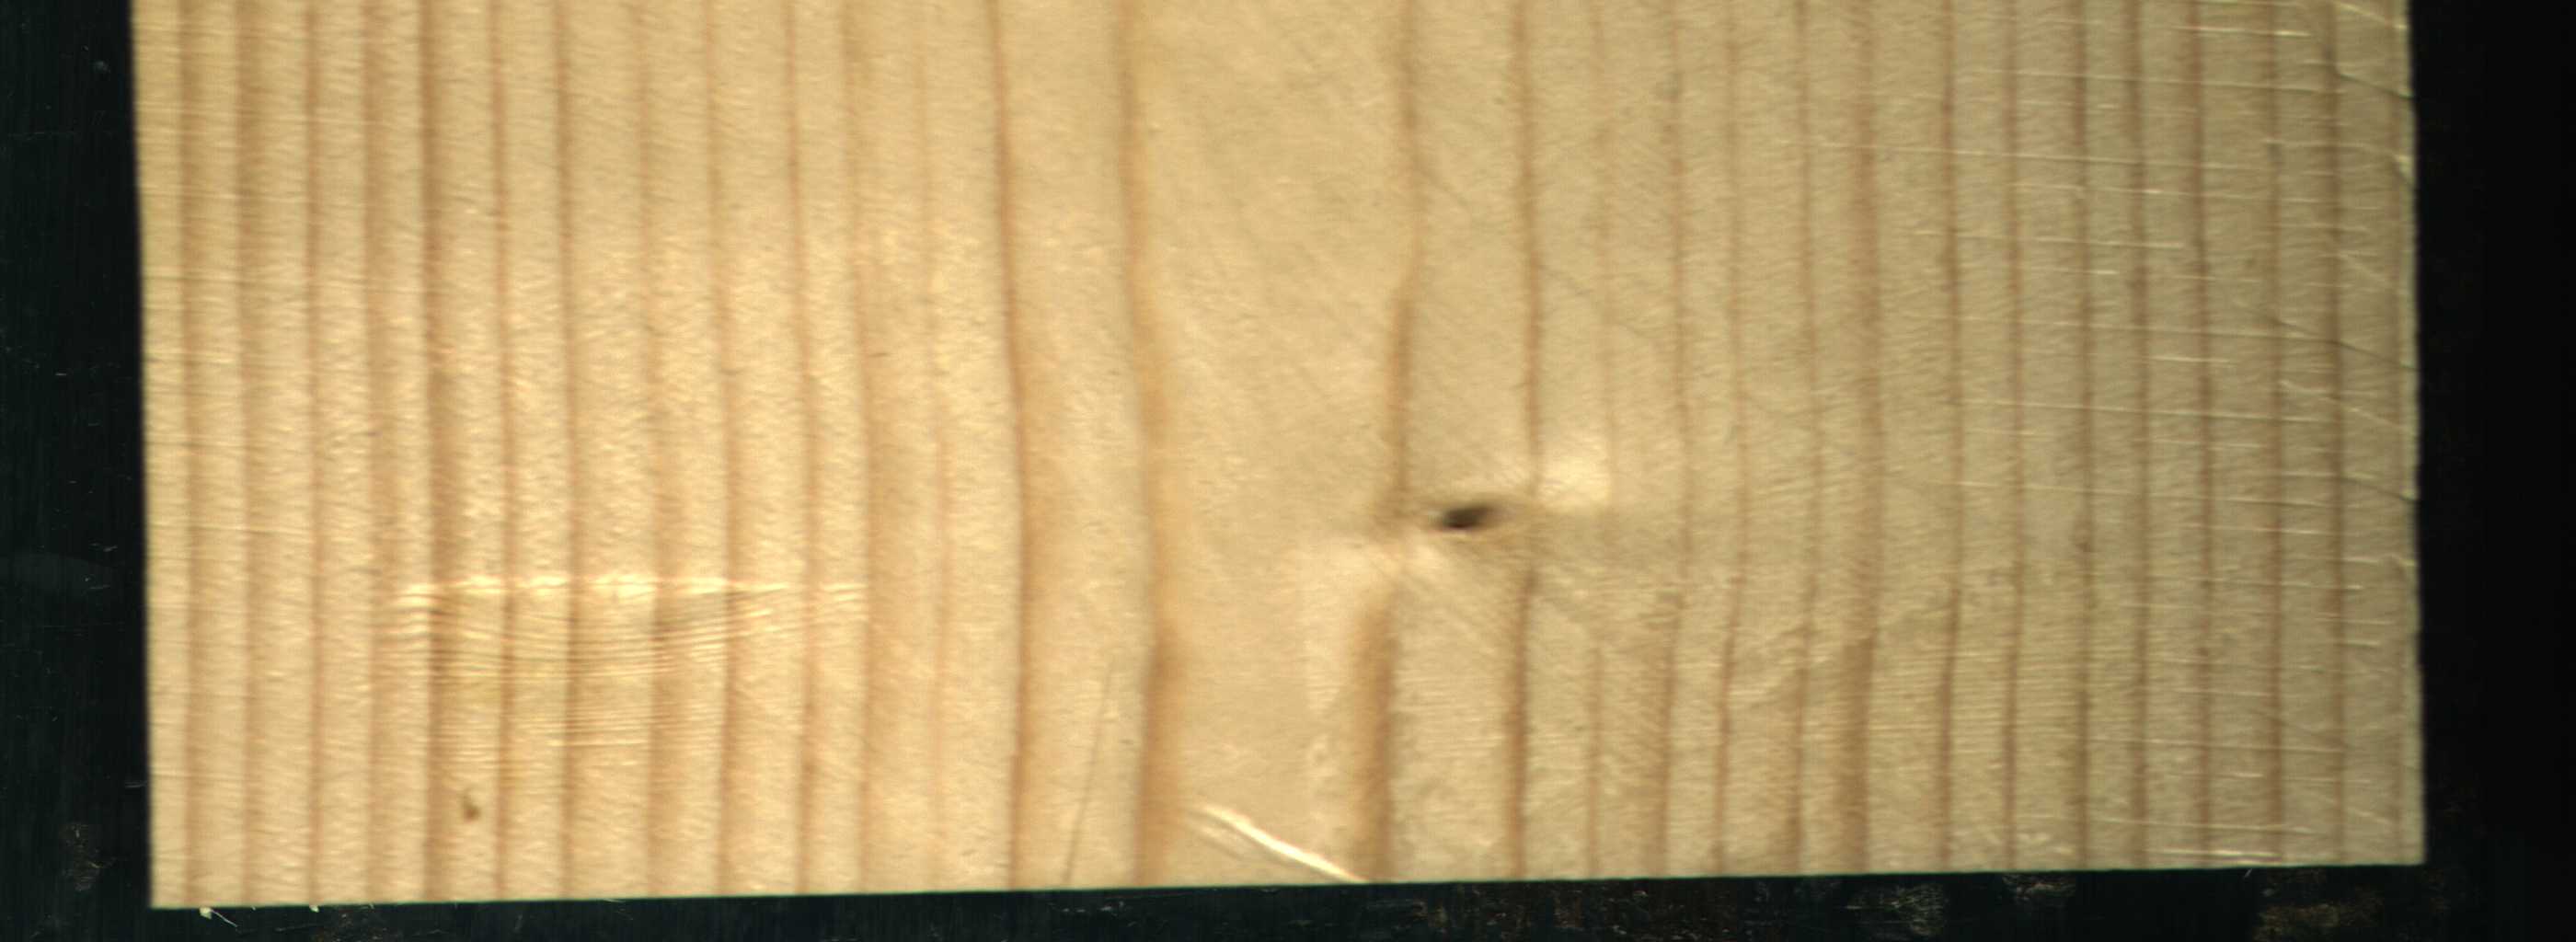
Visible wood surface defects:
Live_Knot